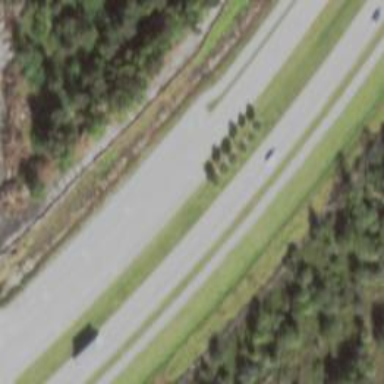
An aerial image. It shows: Primary link highway.